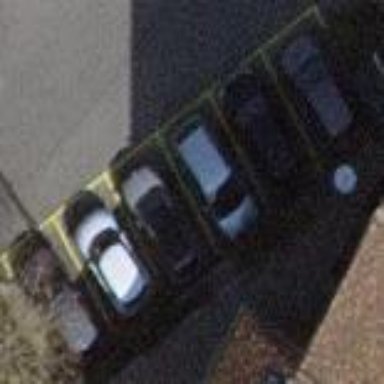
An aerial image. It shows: Parking available on the street side.